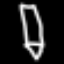
Label: pencil